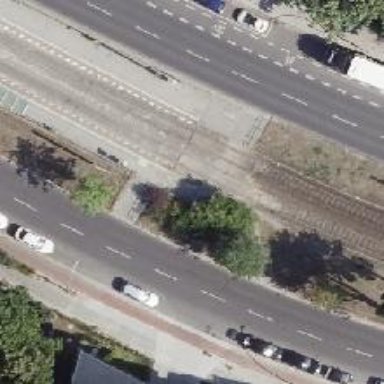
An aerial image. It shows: Platform for public transport with shelter. It is tram platform.